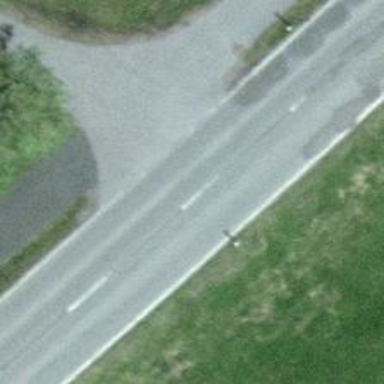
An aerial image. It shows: Asphalt track with grade1 tracktype.